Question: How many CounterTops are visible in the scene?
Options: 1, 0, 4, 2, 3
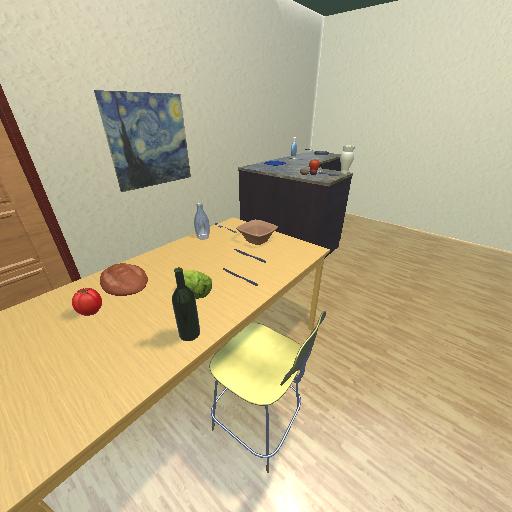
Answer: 1